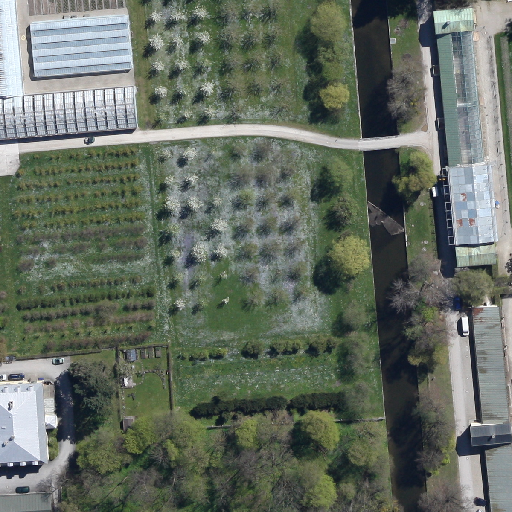
Referring expression: car